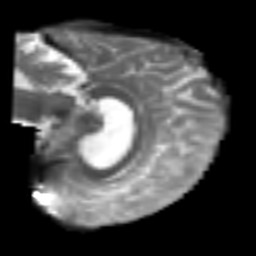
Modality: T2w
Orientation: sagittal
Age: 59
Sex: male
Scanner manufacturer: siemens
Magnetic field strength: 3 T
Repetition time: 4.999 s
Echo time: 0.07946 s